Question: I am trying to add video preview in itunes connect. But when I press Save button it says
> You haven't made any changes.
Also Save button is still available, just like there are some changes.

I tried to make other changes. When I add Video Preview, change App Description and press Save, Video disappears but text are saved
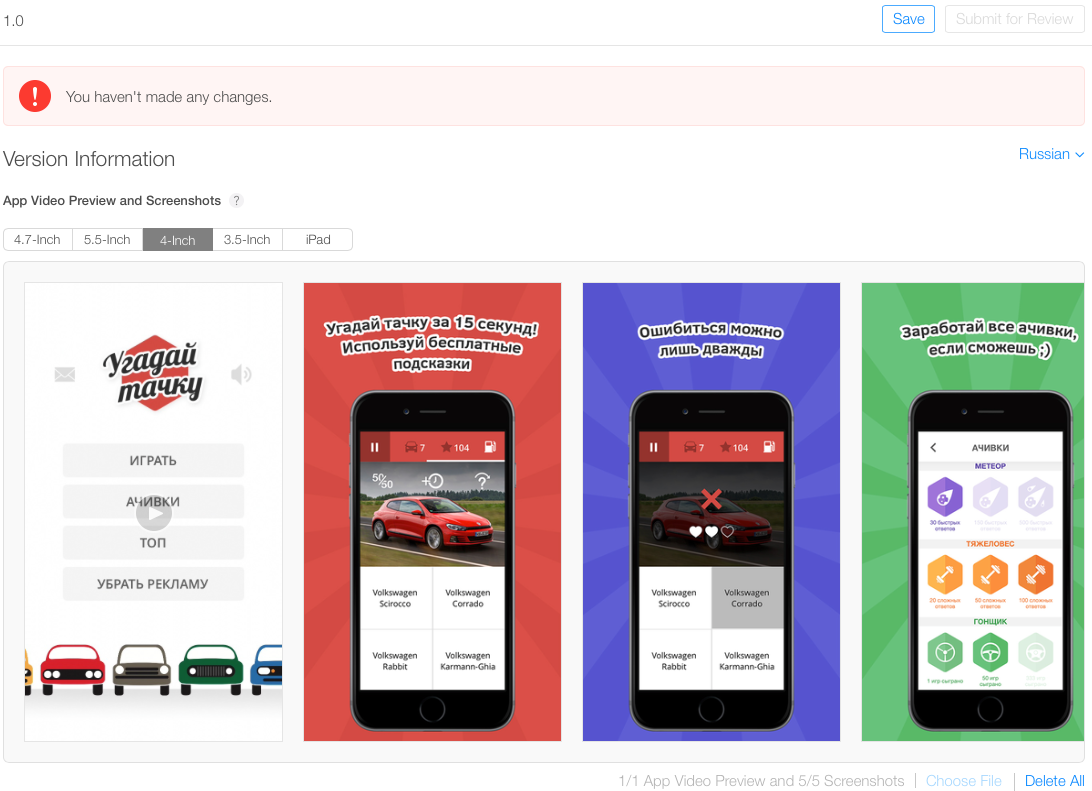
Answer: Finally, I found the solution. I noticed a small red alert on the video that disappeared in . There was not enough time to read, so I made screenshot.

Seems like my video had wrong format, I fixed it with iMovie:
1. Import your video file
2. Select File -> New App Preview
3. Add video to the timeline
4. Select Share -> App Preview
5. Save video file
There is <URL>.